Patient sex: M
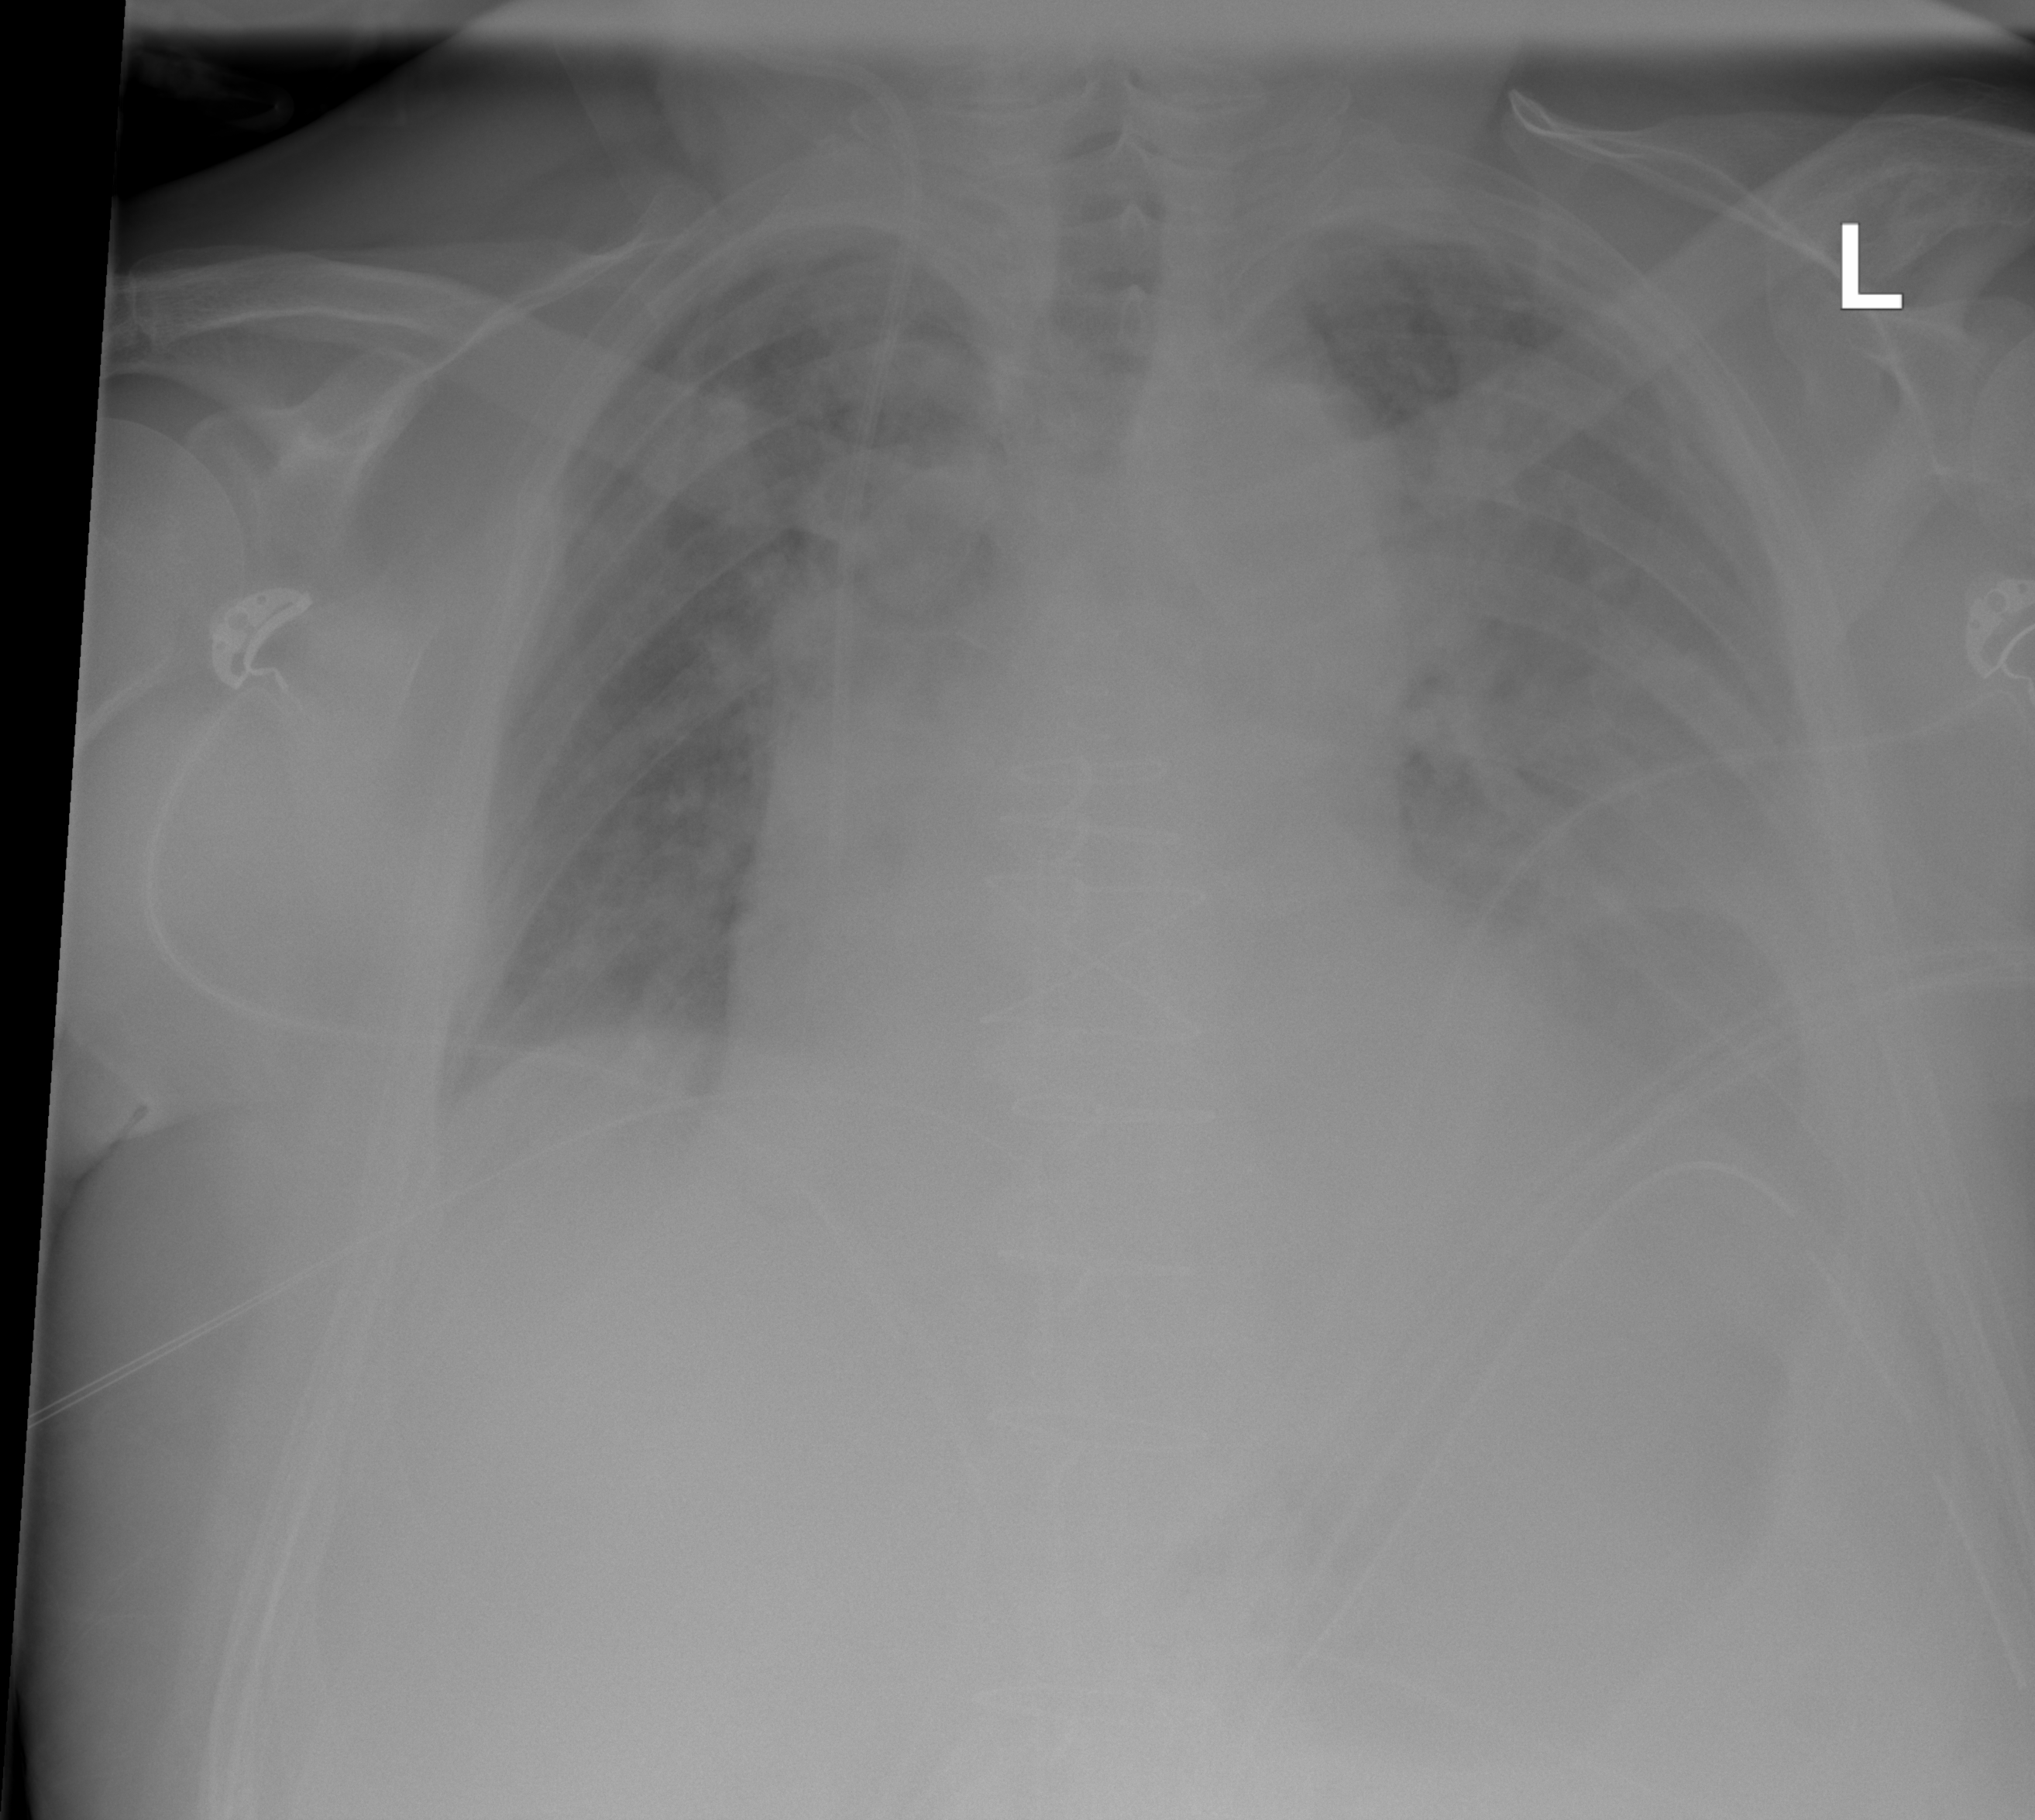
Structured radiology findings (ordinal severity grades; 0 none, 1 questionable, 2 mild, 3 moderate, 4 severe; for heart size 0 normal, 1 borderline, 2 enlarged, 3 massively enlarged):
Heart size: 2
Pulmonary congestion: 2
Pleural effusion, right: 0
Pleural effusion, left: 2
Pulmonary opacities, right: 2
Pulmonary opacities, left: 2
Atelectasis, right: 0
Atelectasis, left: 3